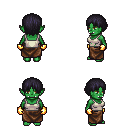
a pixel art fantasy rpg character, female body template, orc, green skin, white pirate shirt, robe skirt, raven plain hairstyle, gold gloves, four views (front, back, left, right), 2x2 character sprite sheet, small pixel art, hard edges, no anti-aliasing